Field crop: maize
Growth stage: 2
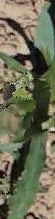
Species: maize